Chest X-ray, AP view. Patient: 16 years old, sex M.
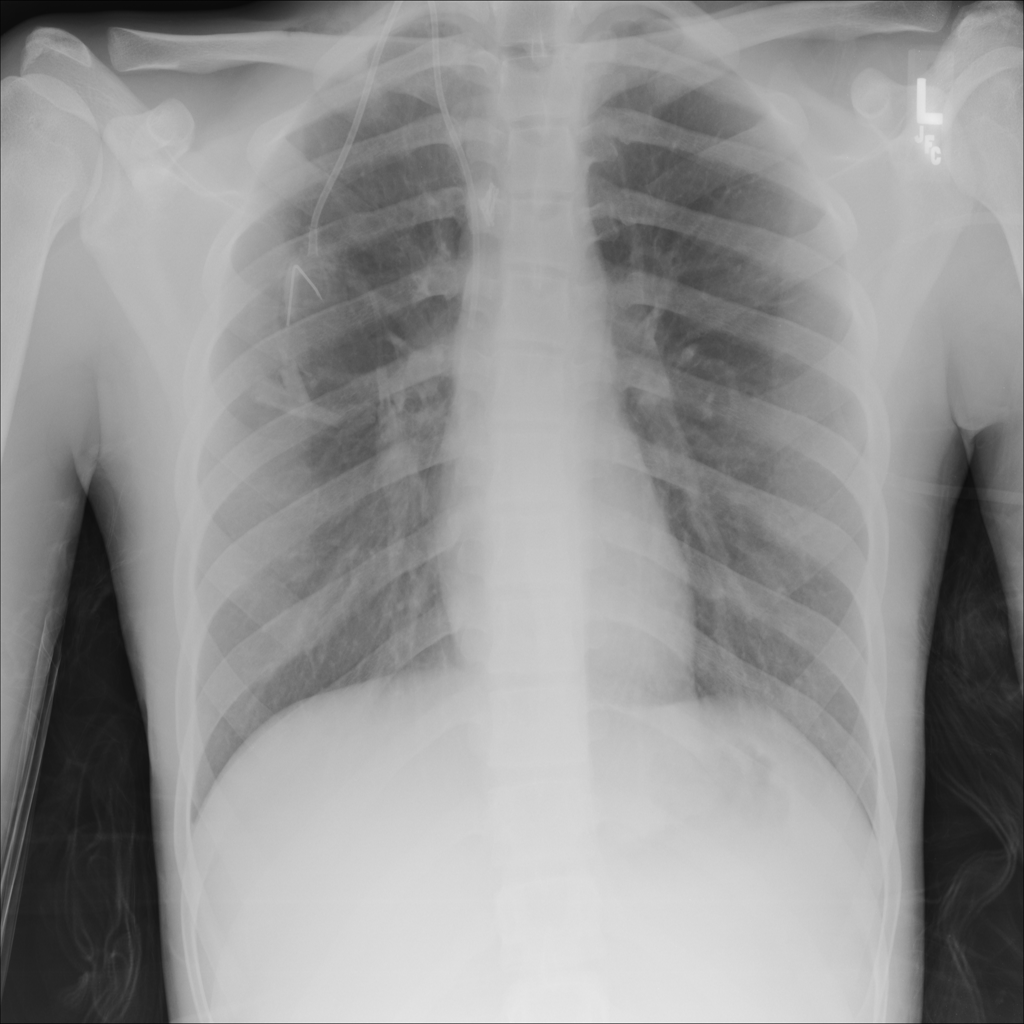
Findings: No Finding